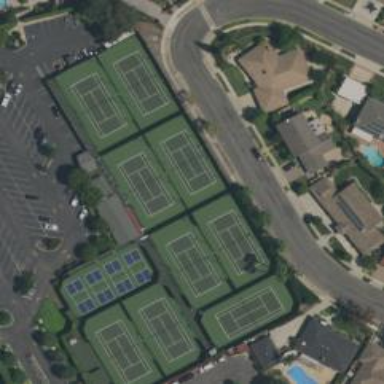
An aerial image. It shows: Tennis court on pitch designated for leisure land.